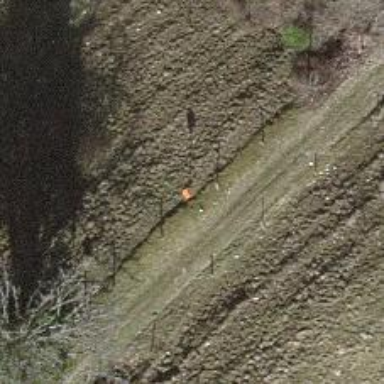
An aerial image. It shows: Pole supporting roof covering pipeline marker.